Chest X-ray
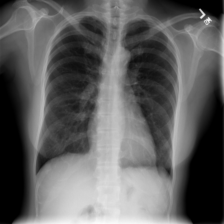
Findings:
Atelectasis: negative
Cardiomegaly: negative
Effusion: negative
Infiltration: negative
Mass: negative
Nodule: negative
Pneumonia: negative
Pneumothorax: negative
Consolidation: negative
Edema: negative
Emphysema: negative
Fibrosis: negative
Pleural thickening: negative
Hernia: negative